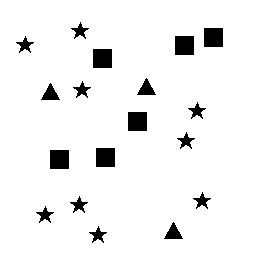
Squares: 6
Triangles: 3
Stars: 9
Total shapes: 18